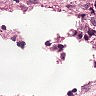
Metastatic tissue present: yes